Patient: sex F, age 26
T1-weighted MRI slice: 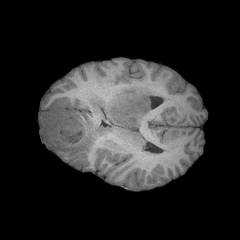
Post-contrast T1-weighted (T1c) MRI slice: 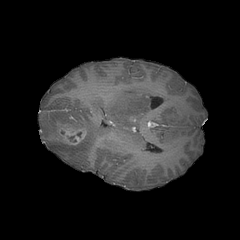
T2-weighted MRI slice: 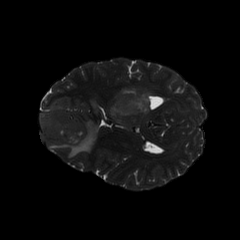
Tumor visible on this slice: yes
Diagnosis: Glioblastoma, IDH-wildtype
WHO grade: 4